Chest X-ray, PA view. Patient: 48 years old, sex M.
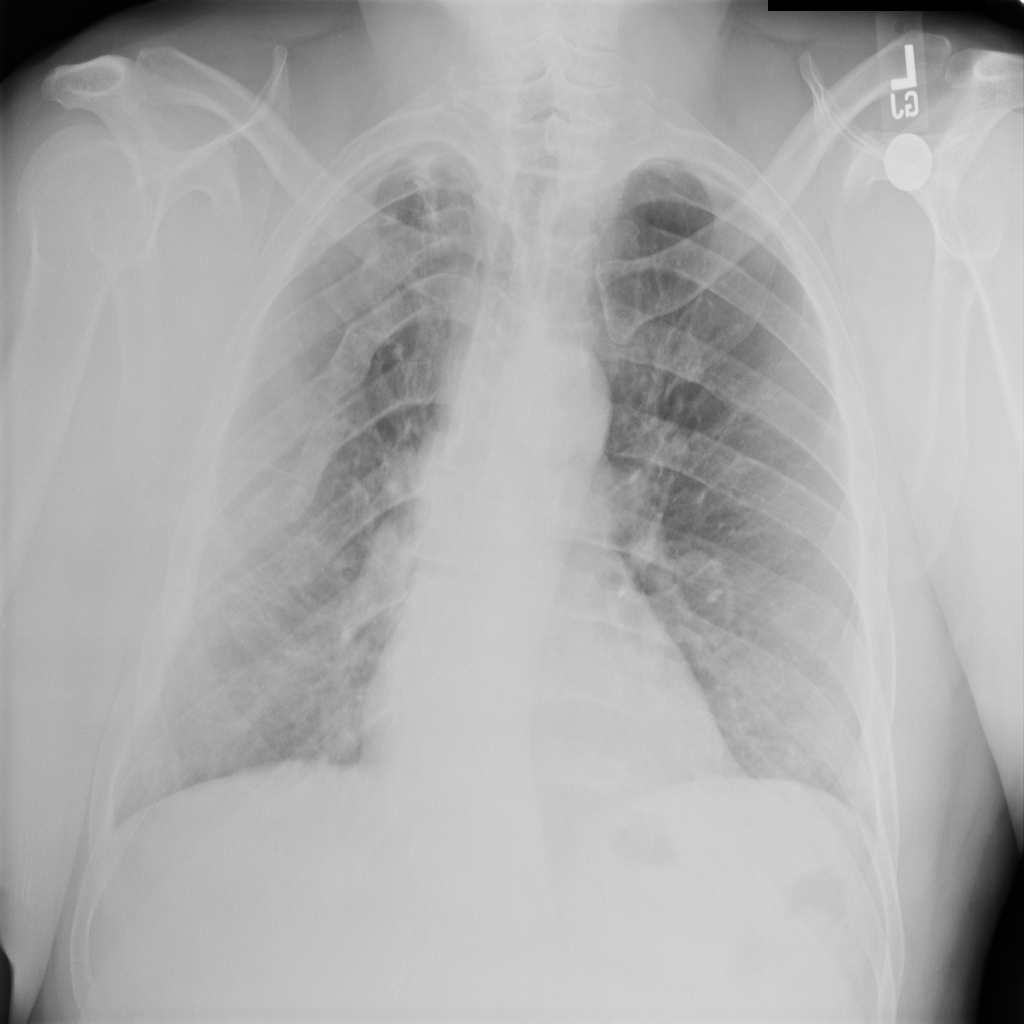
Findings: No Finding